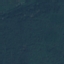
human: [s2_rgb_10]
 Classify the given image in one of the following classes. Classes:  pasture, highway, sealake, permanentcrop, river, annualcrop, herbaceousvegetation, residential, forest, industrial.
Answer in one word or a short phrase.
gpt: Forest